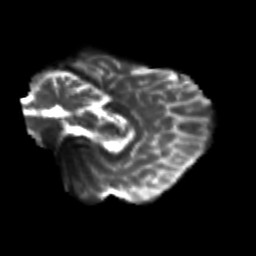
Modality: T2w
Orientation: sagittal
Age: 29
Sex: male
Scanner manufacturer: siemens
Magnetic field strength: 3 T
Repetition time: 3.5 s
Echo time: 0.125 s